Chest X-ray. View position: AP
Patient age: 10
Patient sex: M
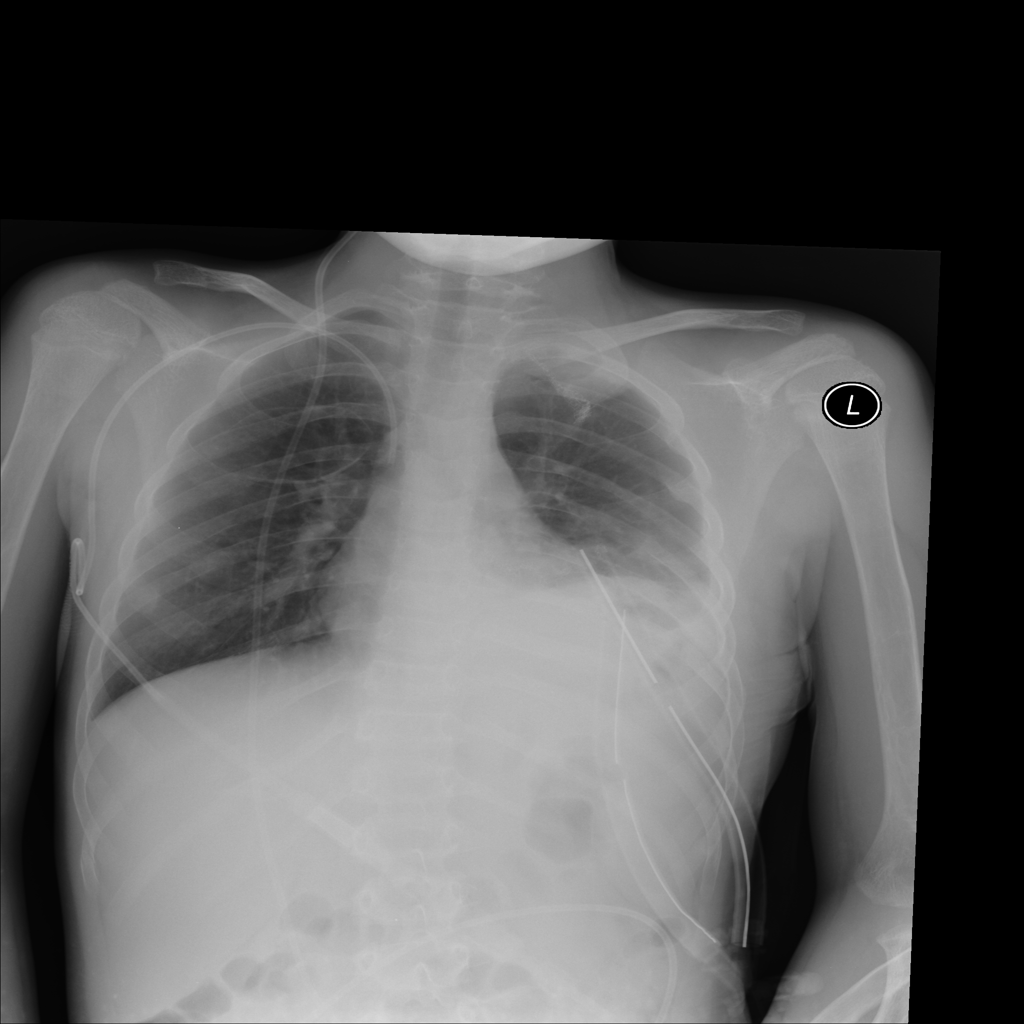
Finding: Pneumothorax